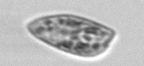
Label: Prorocentrum_dentatum